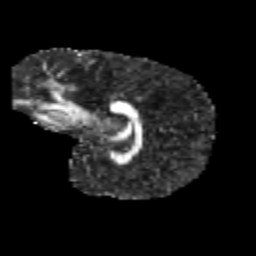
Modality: FA
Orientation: sagittal
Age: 9
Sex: female
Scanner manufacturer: siemens
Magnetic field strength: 3 T
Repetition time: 3.8 s
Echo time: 0.07 s